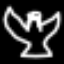
Label: angel